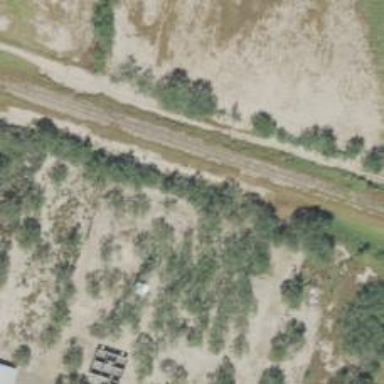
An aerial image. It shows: Railway track.